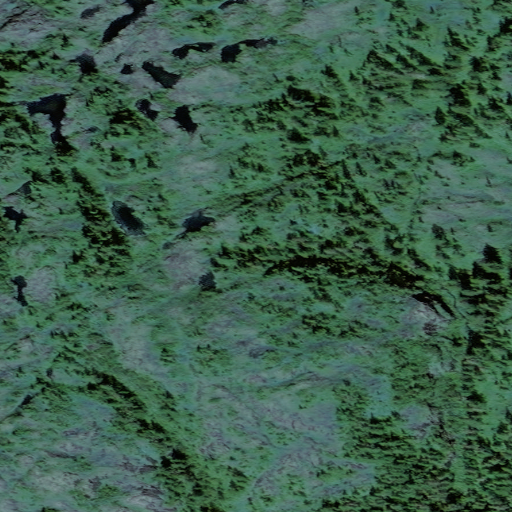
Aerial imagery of island in Alaska named Glacier Island containing only unknown